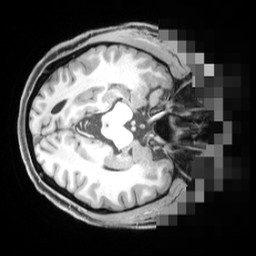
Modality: T1w
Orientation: axial
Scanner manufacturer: siemens
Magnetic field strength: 3 T
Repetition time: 2.55 s